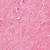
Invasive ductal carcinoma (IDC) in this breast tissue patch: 0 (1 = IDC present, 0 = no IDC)